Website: bh-photo
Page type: cross-sells
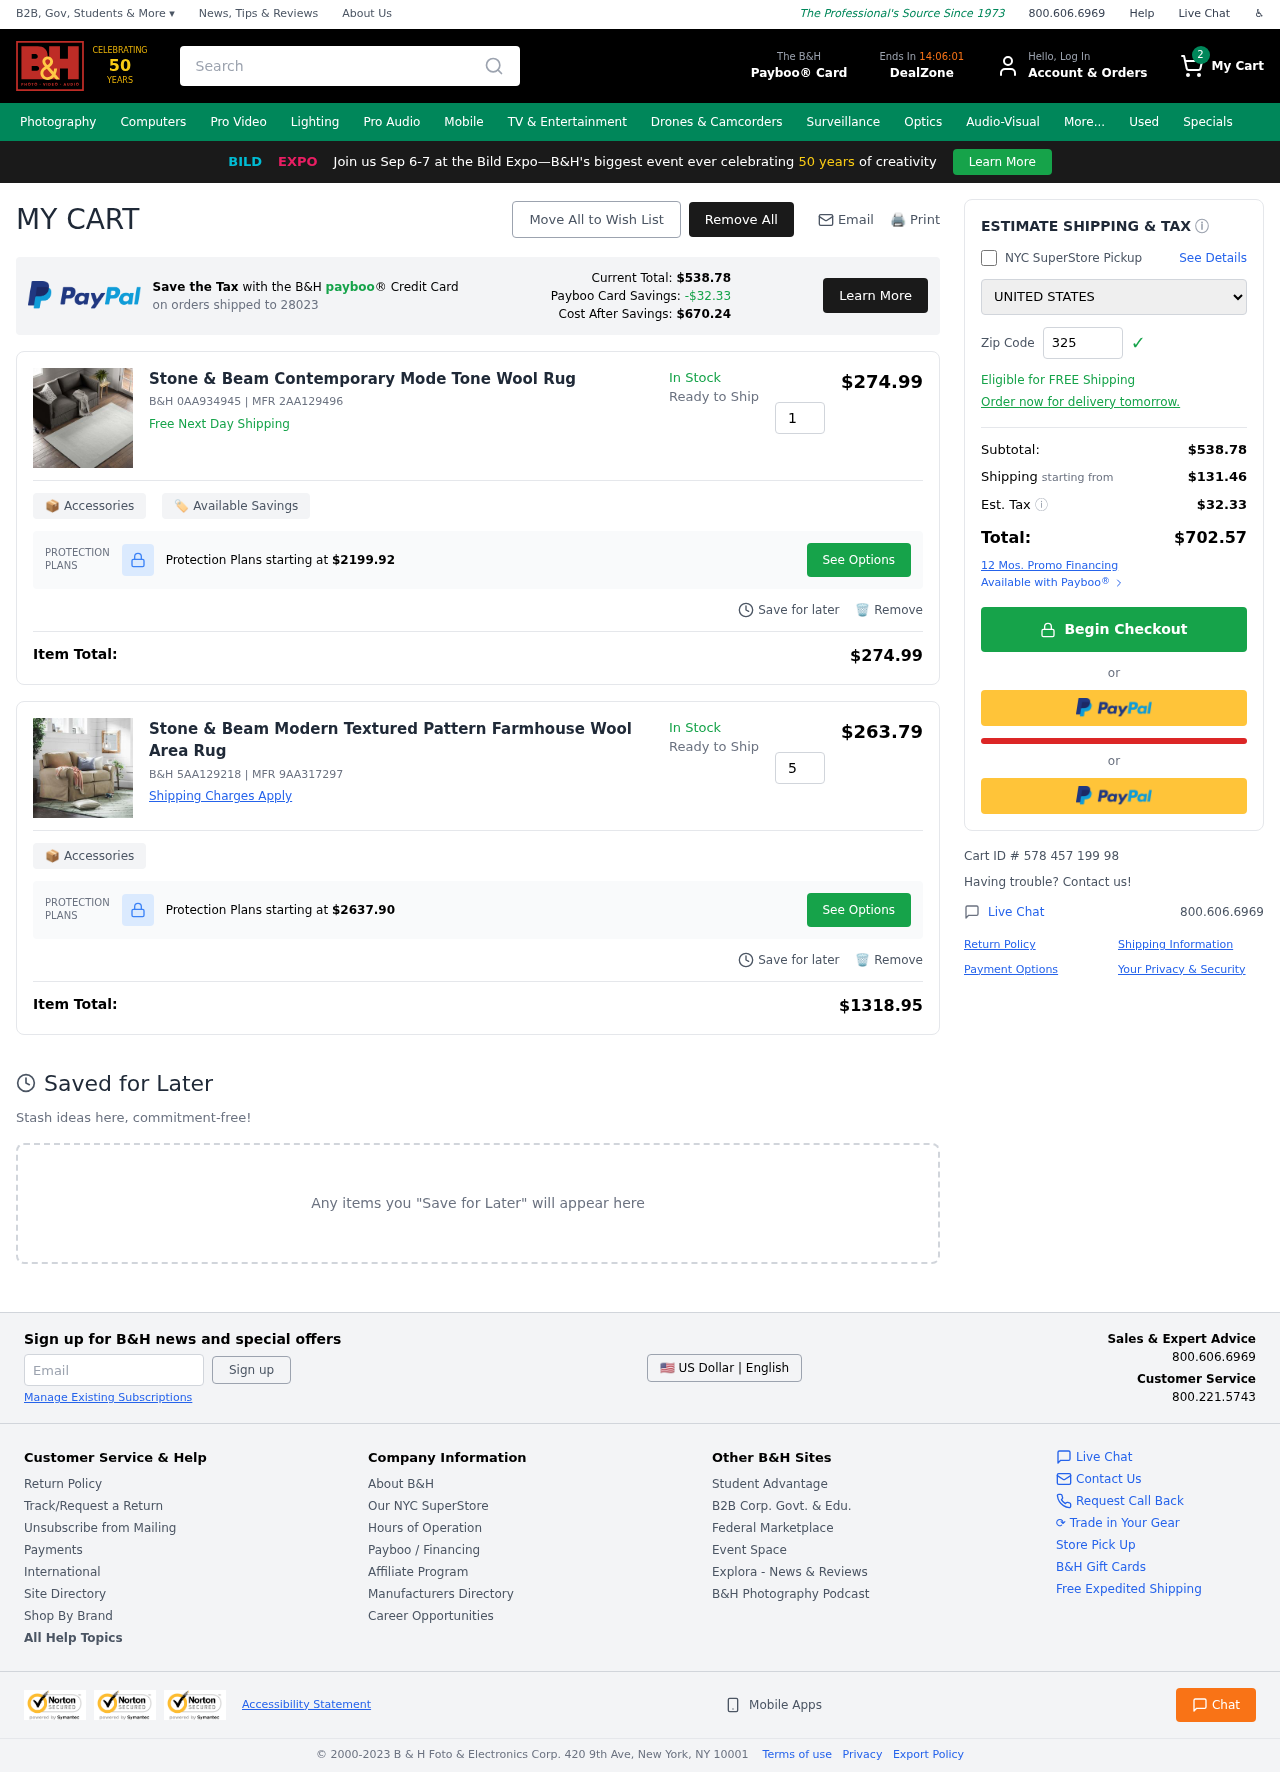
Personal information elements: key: PII_COUNTRY
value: United States
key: PII_POSTCODE
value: on orders shipped to 28023
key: PII_POSTCODE2
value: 32505
Product elements: key: PRODUCT1_NAME
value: Stone & Beam Contemporary Mode Tone Wool Rug
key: PRODUCT1_PRICE
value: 274.99
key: PRODUCT1_QUANTITY
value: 1
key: PRODUCT2_NAME
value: Stone & Beam Modern Textured Pattern Farmhouse Wool Area Rug
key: PRODUCT2_PRICE
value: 263.79
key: PRODUCT2_QUANTITY
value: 5
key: PRODUCT1_SKU
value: B&H 0AA934945
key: PRODUCT1_MFR
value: MFR 2AA129496
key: PRODUCT1_PROTECTION_PRICE
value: $2199.92
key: PRODUCT1_ITEM_TOTAL
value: $274.99
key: PRODUCT2_SKU
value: B&H 5AA129218
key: PRODUCT2_MFR
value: MFR 9AA317297
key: PRODUCT2_PROTECTION_PRICE
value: $2637.90
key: PRODUCT2_ITEM_TOTAL
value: $1318.95
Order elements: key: ORDER_NUM_ITEMS
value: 2
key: PAYBOO_CURRENT_TOTAL
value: $538.78
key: ORDER_SUBTOTAL
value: $538.78
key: ORDER_SHIPPING_COST
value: $131.46
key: ORDER_TAX
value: $32.33
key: ORDER_TOTAL
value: $702.57
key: ORDER_ID
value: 578 457 199 98
Search elements: key: HEADER_SEARCH
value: Search
Other elements: key: PAYBOO_SAVINGS
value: -$32.33
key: PAYBOO_COST_AFTER_SAVINGS
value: $670.24